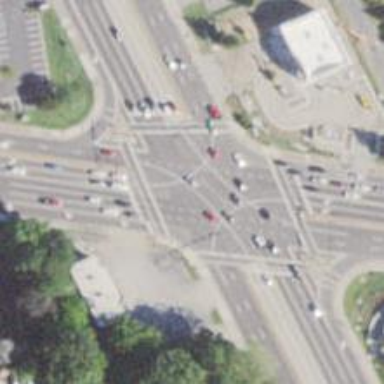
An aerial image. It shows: Crossing with line markings on the road.